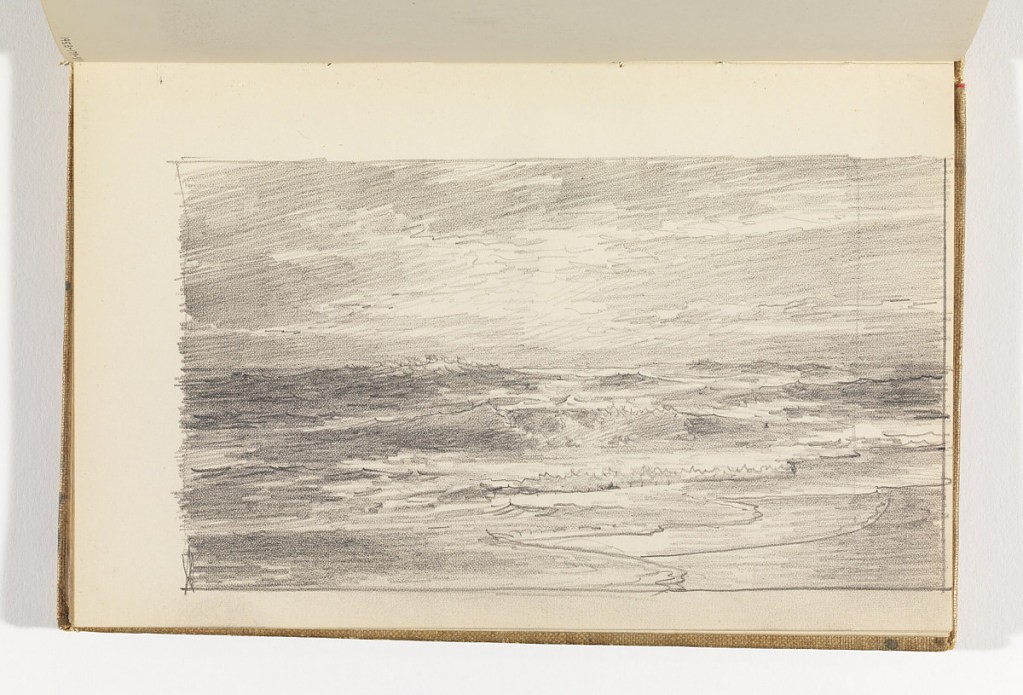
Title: Seascape with Beach
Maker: William Trost Richards, American, 1833–1905
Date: after 1878
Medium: Graphite on cream wove paper
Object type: Sketchbook folio
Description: View of ocean from beach with waves coming up on shore.